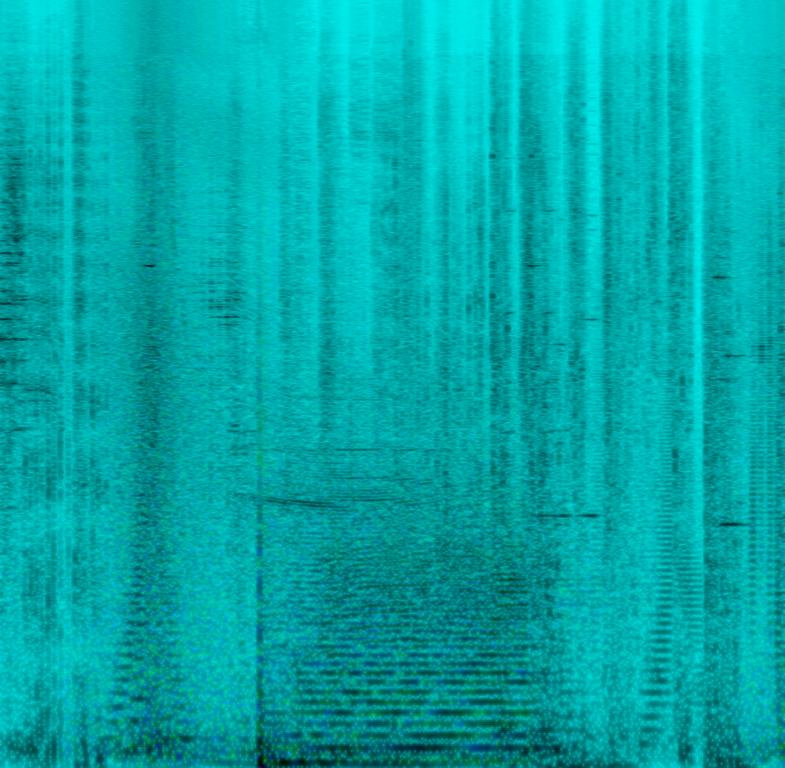
These are various sound effects compiled into a track. There is an electronic music/dubstep influence on the sounds. A strong bass synth can be heard playing. The sounds of glass shattering and ice breaking were used to create a dramatic effect. The atmosphere of the track is aggressive. This track could be used as an opening theme to a gaming/sports/gym Youtube channel. Samples of this track could also be used in the sound effects of an action movie or a video game. It could also fit well in an advertisement targeted at a male audience.